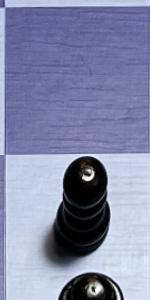
Label: Pawn_Black